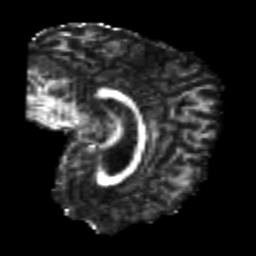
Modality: FA
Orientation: sagittal
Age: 24
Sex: male
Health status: healthy
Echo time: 0.074 s